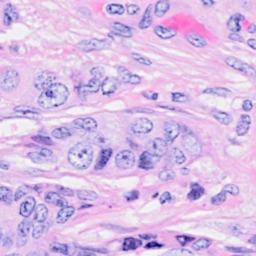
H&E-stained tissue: Breast